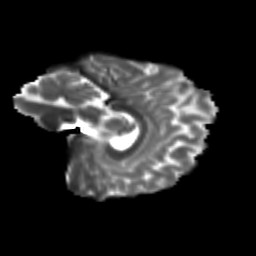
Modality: T2w
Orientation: sagittal
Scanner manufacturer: siemens
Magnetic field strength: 3 T
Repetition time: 9.2 s
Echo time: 0.084 s